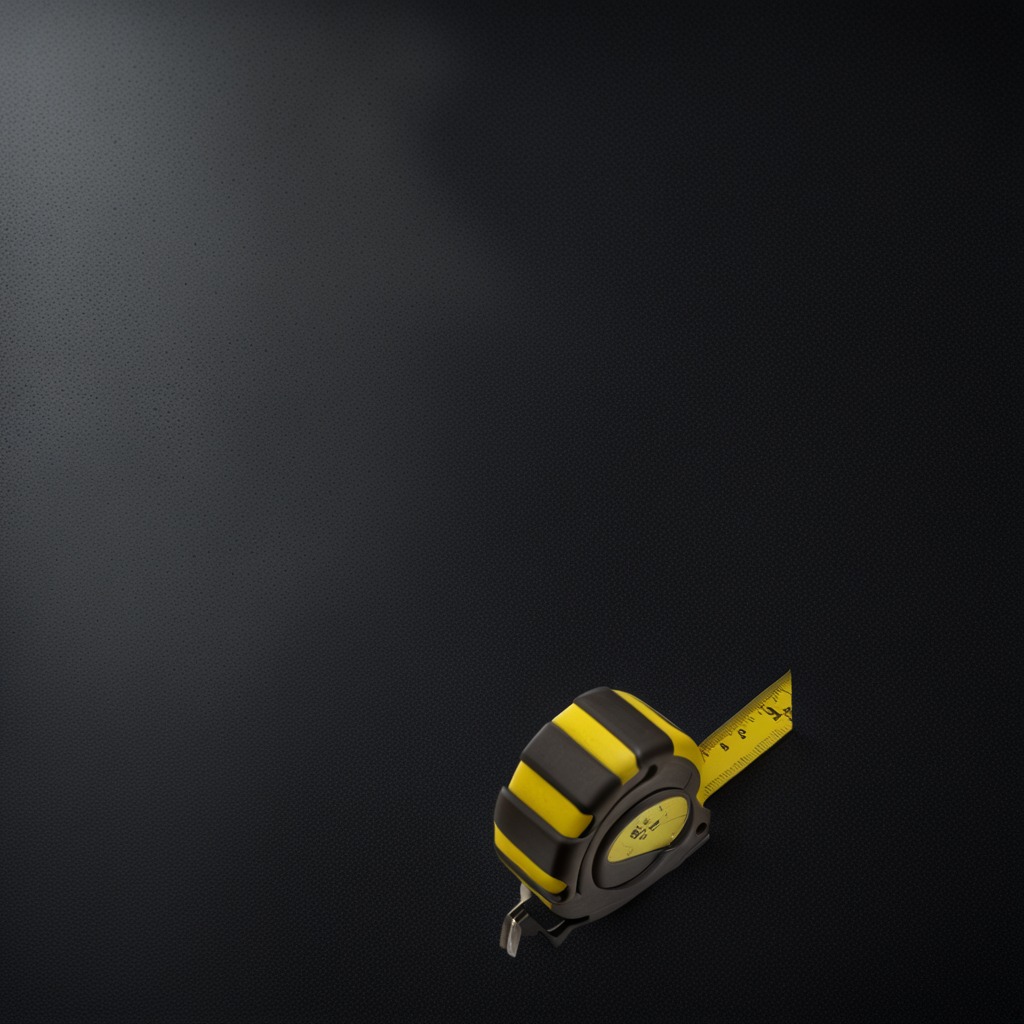
A measuring tape is lying on the clean granite tabletop.